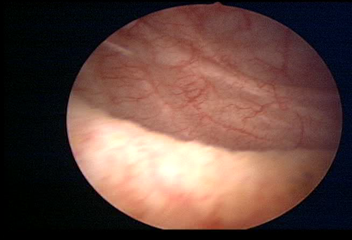
Modality: WLC
Class: Normal mucosa
Bladder cancer association: No